Chest X-ray:
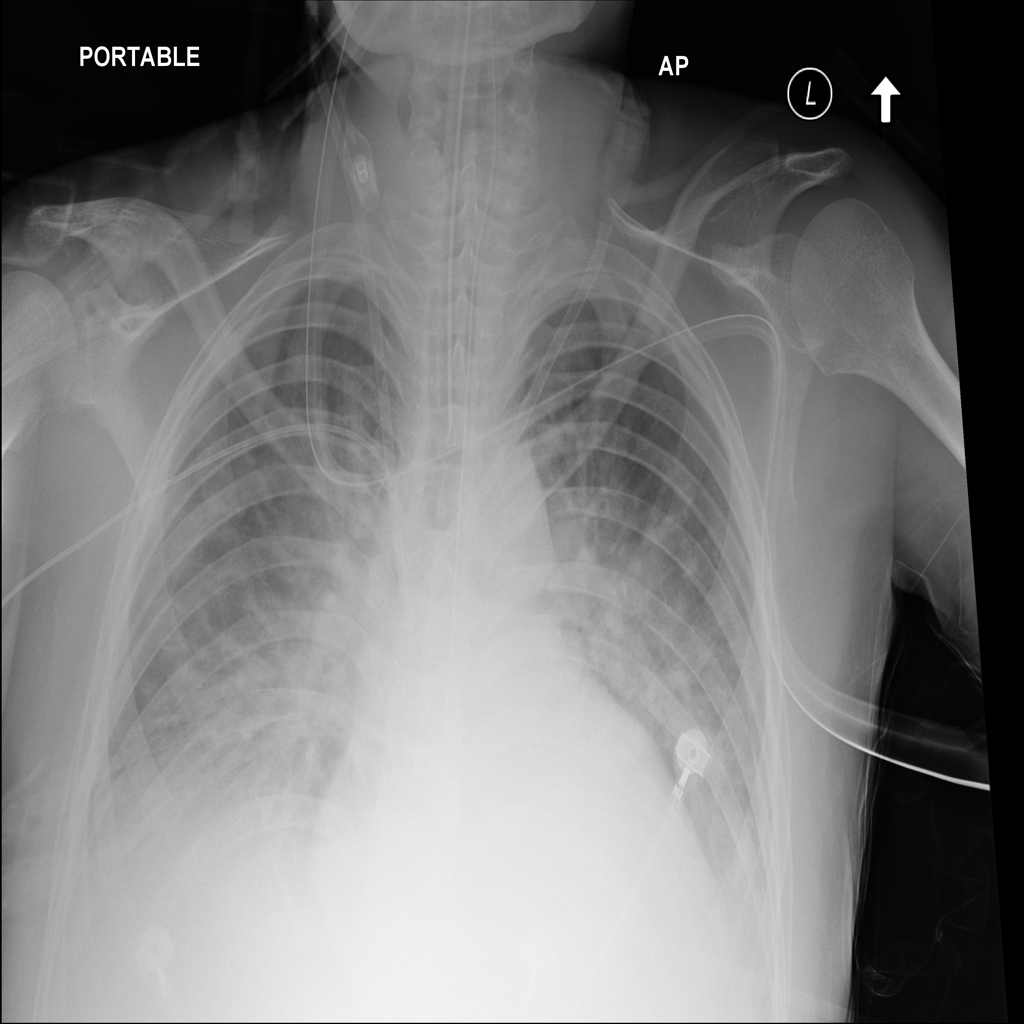
Findings: Consolidation, Effusion, Cardiomegaly
No abnormal finding: no